Field crop: tomato
Growth stage: 1
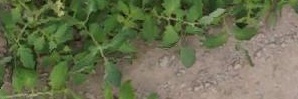
Species: tomato